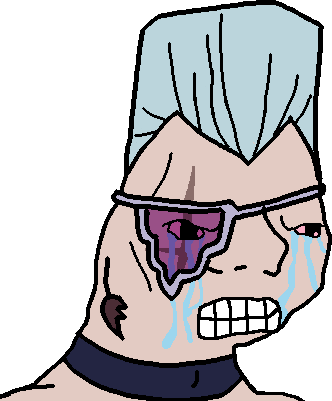
Label: 5_Zoomer